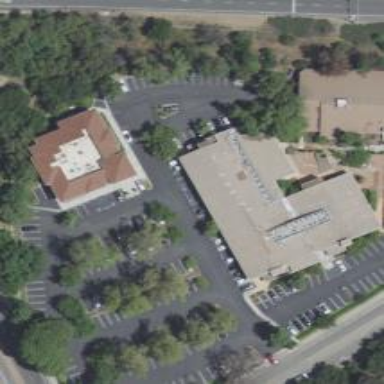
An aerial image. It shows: Office building.